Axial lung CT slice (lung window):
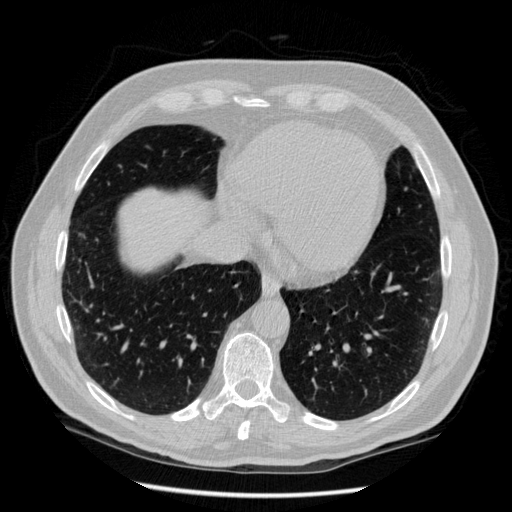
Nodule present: no